Interaction volume radius: 5 \u00c5
Interaction volume height: 15 \u00c5
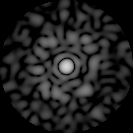
Disorder parameter: 0.8371